Question: My entity looks like
'''
@Entity
public class Member {
@Id
private UUID id;
@Column(name = "member_external_id", unique = true, nullable = false)
private String memberExternalId;
@Column(name = "client_id", unique = true, nullable = false)
private String clientId;
@Column(name = "client_secret", unique = true, nullable = false)
private String clientSecret;
@Column(unique = true, nullable = false)
private String email;
private boolean active;
@Column(name = "created_at")
private LocalDateTime createdAt;
public Member() {
// required by JPA
}
....
}
'''
When I deploy my application on OpenShift with PostgreSQL, I see following error in logs
'''
Caused by: org.hibernate.exception.SQLGrammarException: could not execute statement
at org.hibernate.exception.internal.SQLStateConversionDelegate.convert(SQLStateConversionDelegate.java:123) [hibernate-core-4.3.5.Final.jar:4.3.5.Final]
at org.hibernate.exception.internal.StandardSQLExceptionConverter.convert(StandardSQLExceptionConverter.java:49) [hibernate-core-4.3.5.Final.jar:4.3.5.Final]
at org.hibernate.engine.jdbc.spi.SqlExceptionHelper.convert(SqlExceptionHelper.java:126) [hibernate-core-4.3.5.Final.jar:4.3.5.Final]
at org.hibernate.engine.jdbc.spi.SqlExceptionHelper.convert(SqlExceptionHelper.java:112) [hibernate-core-4.3.5.Final.jar:4.3.5.Final]
at org.hibernate.engine.jdbc.internal.ResultSetReturnImpl.executeUpdate(ResultSetReturnImpl.java:190) [hibernate-core-4.3.5.Final.jar:4.3.5.Final]
at org.hibernate.engine.jdbc.batch.internal.NonBatchingBatch.addToBatch(NonBatchingBatch.java:62) [hibernate-core-4.3.5.Final.jar:4.3.5.Final]
at org.hibernate.persister.entity.AbstractEntityPersister.insert(AbstractEntityPersister.java:3124) [hibernate-core-4.3.5.Final.jar:4.3.5.Final]
at org.hibernate.persister.entity.AbstractEntityPersister.insert(AbstractEntityPersister.java:3581) [hibernate-core-4.3.5.Final.jar:4.3.5.Final]
at org.hibernate.action.internal.EntityInsertAction.execute(EntityInsertAction.java:104) [hibernate-core-4.3.5.Final.jar:4.3.5.Final]
at org.hibernate.engine.spi.ActionQueue.executeActions(ActionQueue.java:463) [hibernate-core-4.3.5.Final.jar:4.3.5.Final]
at org.hibernate.engine.spi.ActionQueue.executeActions(ActionQueue.java:349) [hibernate-core-4.3.5.Final.jar:4.3.5.Final]
at org.hibernate.event.internal.AbstractFlushingEventListener.performExecutions(AbstractFlushingEventListener.java:350) [hibernate-core-4.3.5.Final.jar:4.3.5.Final]
at org.hibernate.event.internal.DefaultFlushEventListener.onFlush(DefaultFlushEventListener.java:56) [hibernate-core-4.3.5.Final.jar:4.3.5.Final]
at org.hibernate.internal.SessionImpl.flush(SessionImpl.java:1222) [hibernate-core-4.3.5.Final.jar:4.3.5.Final]
at org.hibernate.jpa.spi.AbstractEntityManagerImpl.flush(AbstractEntityManagerImpl.java:1335) [hibernate-entitymanager-4.3.5.Final.jar:4.3.5.Final]
... 203 more
Caused by: org.postgresql.util.PSQLException: ERROR: column "id" is of type uuid but expression is of type bytea
Hint: You will need to rewrite or cast the expression.
Position: 130
at org.postgresql.core.v3.QueryExecutorImpl.receiveErrorResponse(QueryExecutorImpl.java:2062) [postgresql-9.2-1003-jdbc4.jar:]
at org.postgresql.core.v3.QueryExecutorImpl.processResults(QueryExecutorImpl.java:1795) [postgresql-9.2-1003-jdbc4.jar:]
at org.postgresql.core.v3.QueryExecutorImpl.execute(QueryExecutorImpl.java:257) [postgresql-9.2-1003-jdbc4.jar:]
at org.postgresql.jdbc2.AbstractJdbc2Statement.execute(AbstractJdbc2Statement.java:479) [postgresql-9.2-1003-jdbc4.jar:]
at org.postgresql.jdbc2.AbstractJdbc2Statement.executeWithFlags(AbstractJdbc2Statement.java:367) [postgresql-9.2-1003-jdbc4.jar:]
at org.postgresql.jdbc2.AbstractJdbc2Statement.executeUpdate(AbstractJdbc2Statement.java:321) [postgresql-9.2-1003-jdbc4.jar:]
at org.jboss.jca.adapters.jdbc.WrappedPreparedStatement.executeUpdate(WrappedPreparedStatement.java:493)
at org.hibernate.engine.jdbc.internal.ResultSetReturnImpl.executeUpdate(ResultSetReturnImpl.java:187) [hibernate-core-4.3.5.Final.jar:4.3.5.Final]
... 213 more
'''
OpenShift has PostgreSQL version 9.2.

The dependency that I am using to connect to database looks like
'''
<dependency>
<groupId>org.postgresql</groupId>
<artifactId>postgresql</artifactId>
<version>9.2-1003-jdbc4</version>
</dependency>
'''
Has anyone seen this issue? I don't know how to resolve it.
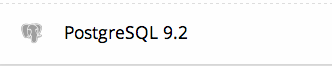
Answer: Try adding a type annotation onto the 'UUID' type
e.g.
'''
@Type(type = "pg-uuid")
@Column(name = "id", columnDefinition = "uuid")
private UUID id;
'''
I just worked past the same error